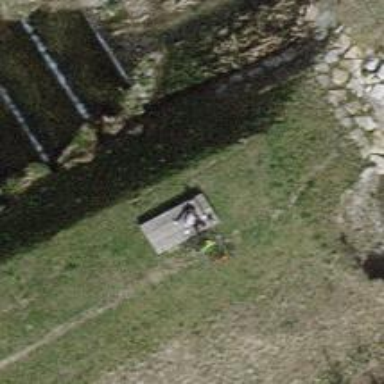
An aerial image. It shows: Bench for seating.